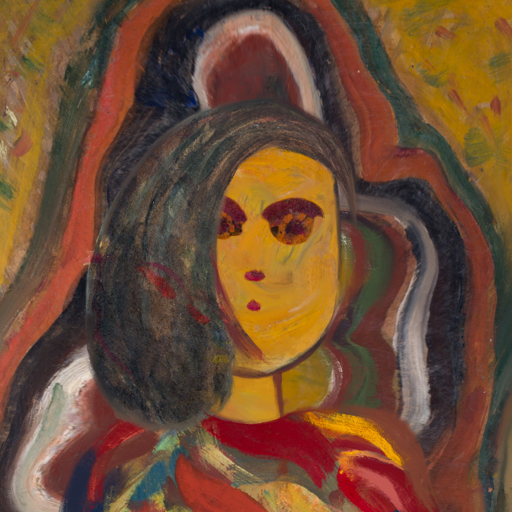
Background: AfterRaid, Head And Neck Front: After_Raid, Face Front: Doll, Bust: Mother_And_Son_Son, Hair Front: Gypsy_Mother, Head Accessory: Blank, Second Necklace: Blank, Necklace: Blank, Baby: Blank